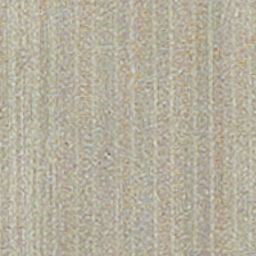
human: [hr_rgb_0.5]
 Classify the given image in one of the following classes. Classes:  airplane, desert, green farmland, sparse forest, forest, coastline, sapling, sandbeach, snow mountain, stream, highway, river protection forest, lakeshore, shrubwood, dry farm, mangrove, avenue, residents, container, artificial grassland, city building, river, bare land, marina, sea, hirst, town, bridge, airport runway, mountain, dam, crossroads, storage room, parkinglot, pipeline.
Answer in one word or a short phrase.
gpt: dry farm